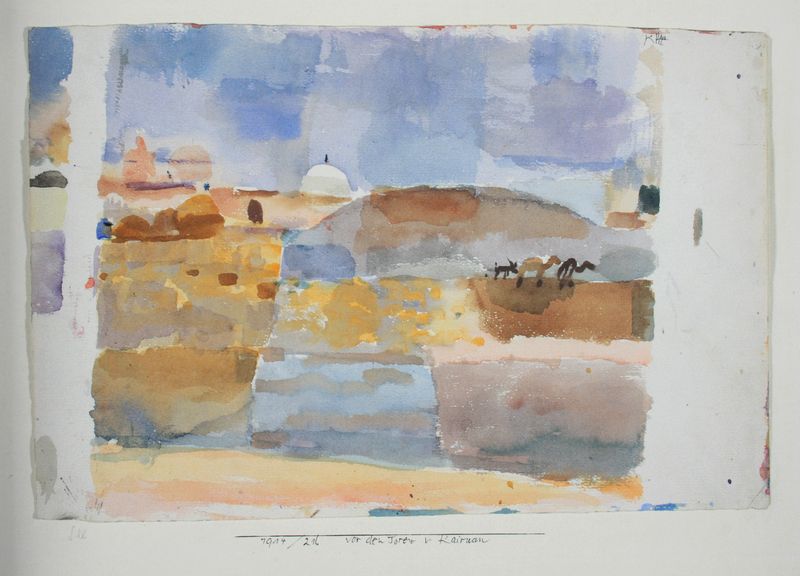
Titel: Vor den Toren v. Kairuan, 1914, 216
Künstler: Paul Klee
Standort: Bern
Institution: Zentrum Paul Klee
Schlagwörter: blau, himmel, schatten, weiß, wolken, aquarell, gelb, landschaft, ocker, sand, stadt, braun, grau, orange, skizze, zeichnung, gebäude, haus, hund, rot, tiere, wand, bild, erde, felder, häuser, hügel, windmühle, kirche, gold, blatt, rosa, esel, turm, schrift, papier, studie, abstrakt, afrika, düne, dünen, farben, wüste, dorf, mauer, farbe, formen, wasserfarbe, kuppel, immel, blue, white, modern, painting, brown, oase, wasserfarben, moschee, orient, druck, text, koloriert, blauer himmel, cloud, clouds, horses, sky, building, landscape, water, horizon, staft, skizzenbuch, animals, dog, brau, viereck, klee, beach, abstract, town, day, kamel, dome, watercolor, pastel, goat, skizzenblatt, desert, kamele, dromedar, karavane, tan, sel, camel, dromedare, kairouan, jerusalem, block, standt, new, 1914, oasis, persia, middle east, camels, dumb, kairzan, mosque, dome of the rock, sonneneinstahlung, sacre couer